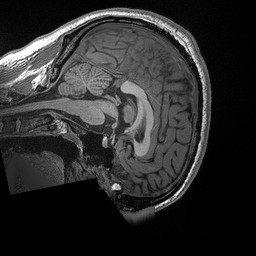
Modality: T1w
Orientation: sagittal
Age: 23
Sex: male